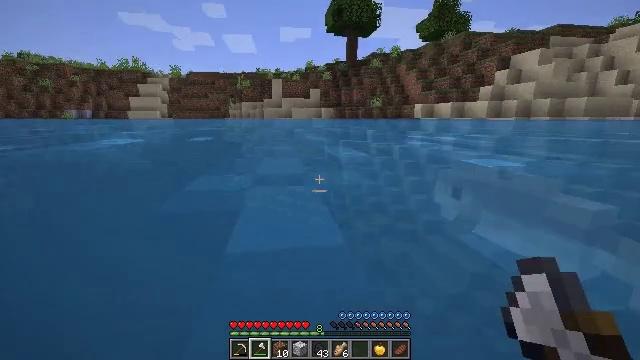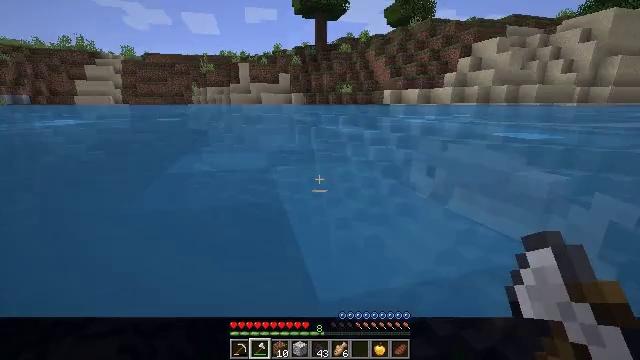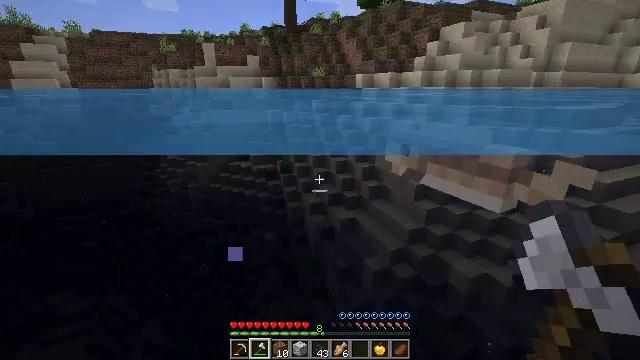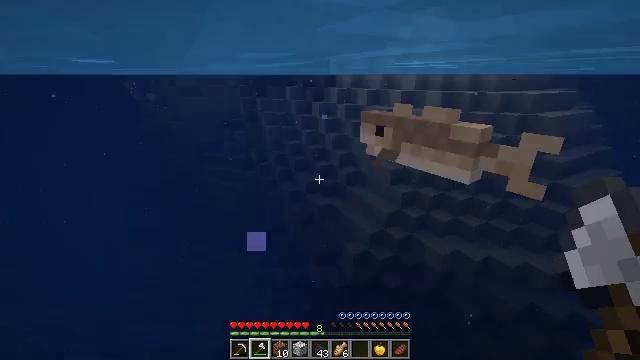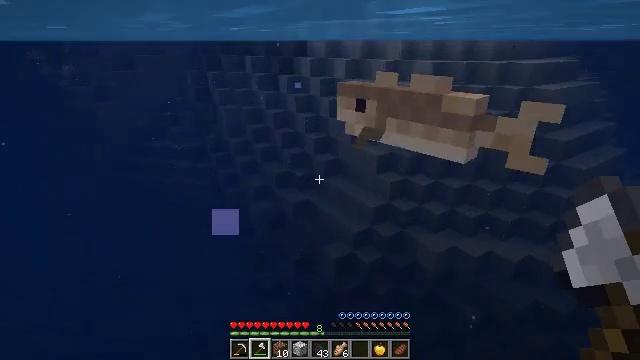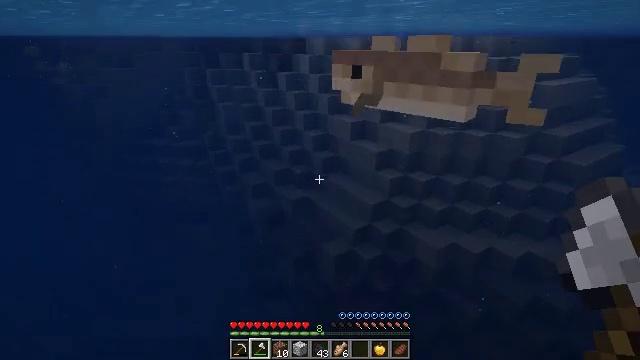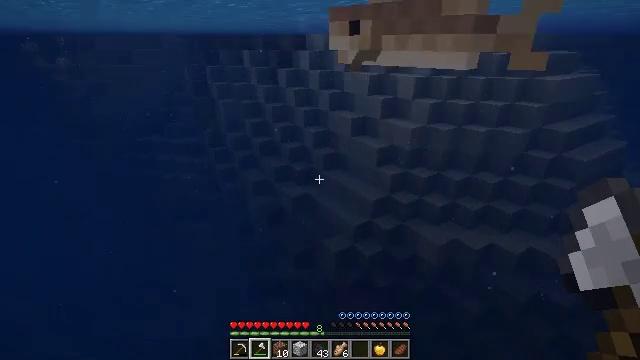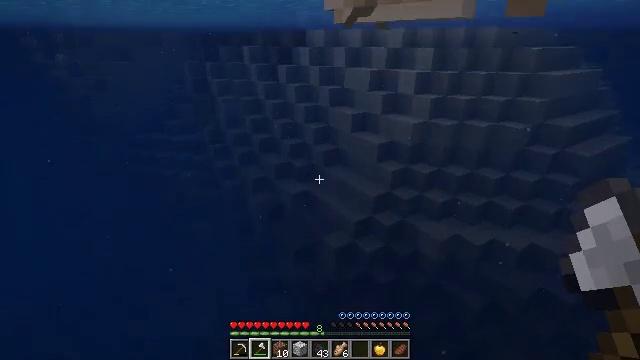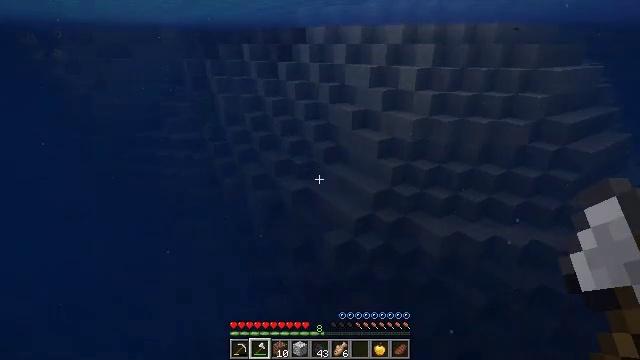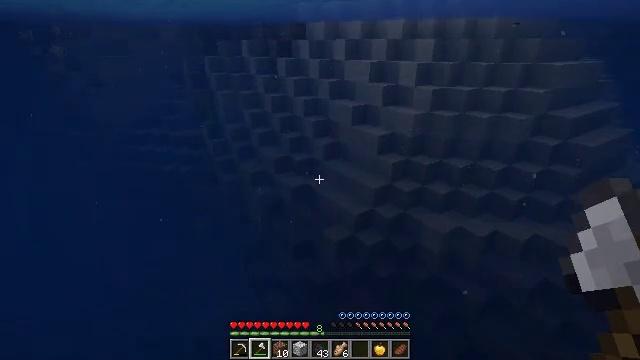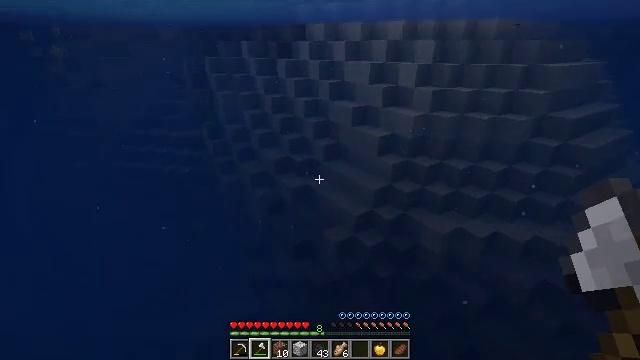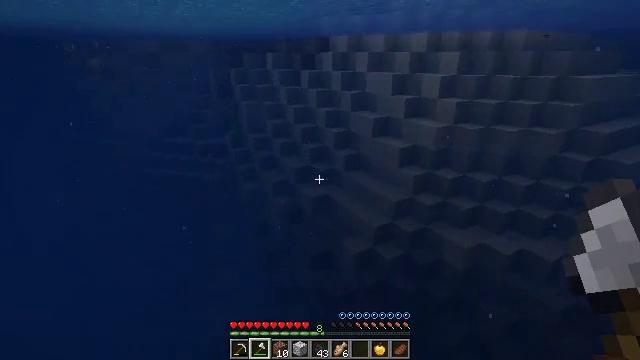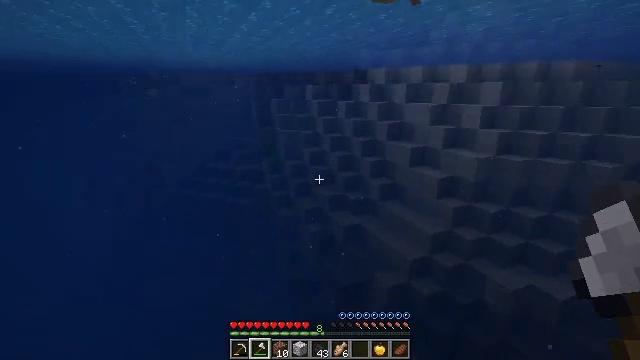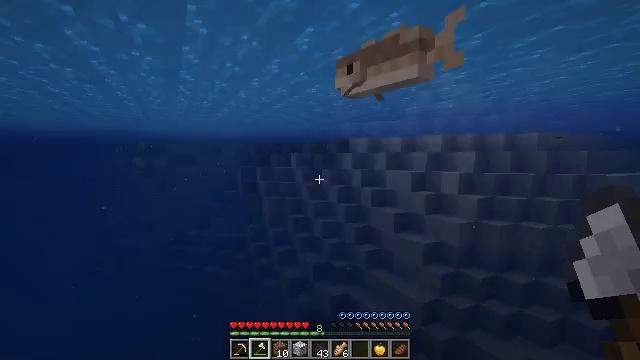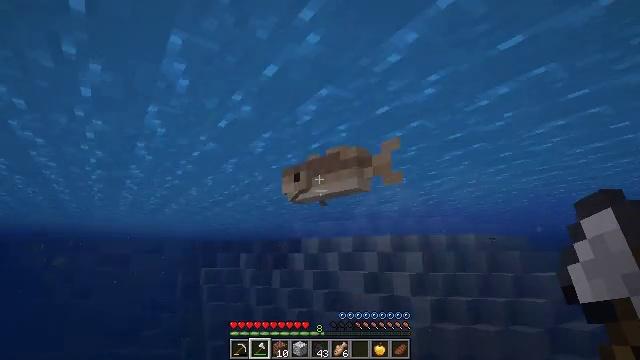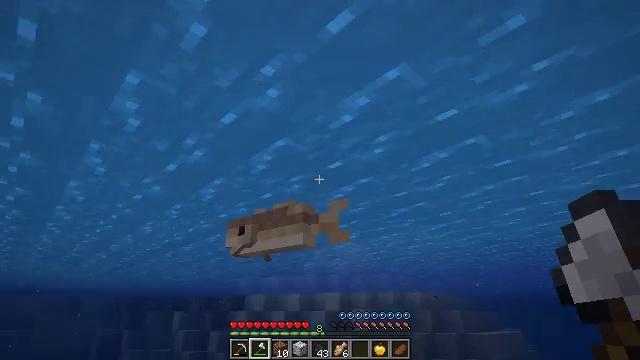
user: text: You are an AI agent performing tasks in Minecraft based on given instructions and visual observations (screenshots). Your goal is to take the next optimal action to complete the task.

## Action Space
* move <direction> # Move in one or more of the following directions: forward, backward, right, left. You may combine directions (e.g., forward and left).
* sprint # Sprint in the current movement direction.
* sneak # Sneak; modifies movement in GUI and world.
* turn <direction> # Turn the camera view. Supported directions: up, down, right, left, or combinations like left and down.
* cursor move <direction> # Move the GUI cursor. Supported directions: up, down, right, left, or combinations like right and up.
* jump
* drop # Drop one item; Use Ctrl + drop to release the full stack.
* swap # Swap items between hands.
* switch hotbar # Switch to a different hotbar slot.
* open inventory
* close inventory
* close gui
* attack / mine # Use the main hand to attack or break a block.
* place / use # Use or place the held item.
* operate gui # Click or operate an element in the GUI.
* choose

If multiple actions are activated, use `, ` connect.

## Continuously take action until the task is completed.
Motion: motion action
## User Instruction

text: Hunt a cod.
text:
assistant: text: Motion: turn right and down
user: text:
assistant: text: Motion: turn right and down
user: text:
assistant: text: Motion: turn right and down
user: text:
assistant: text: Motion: sneak, turn right and down
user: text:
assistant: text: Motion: sneak
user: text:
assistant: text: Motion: sneak
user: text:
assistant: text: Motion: sneak
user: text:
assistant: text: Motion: sneak
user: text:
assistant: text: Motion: no_op
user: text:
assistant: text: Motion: no_op
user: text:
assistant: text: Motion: turn left and up
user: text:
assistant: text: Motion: turn left and up
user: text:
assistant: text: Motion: turn right and up
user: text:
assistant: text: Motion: turn right and up
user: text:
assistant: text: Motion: turn right and up
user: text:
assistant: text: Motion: turn right and up
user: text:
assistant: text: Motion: no_op
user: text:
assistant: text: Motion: no_op
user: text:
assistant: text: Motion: no_op
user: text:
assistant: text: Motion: no_op
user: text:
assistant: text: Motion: turn left and down
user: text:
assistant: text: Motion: turn left and down
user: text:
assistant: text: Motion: turn left and down
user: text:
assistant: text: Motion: turn down, attack / mine
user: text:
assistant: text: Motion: move forward, attack / mine
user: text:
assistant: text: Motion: move forward, attack / mine
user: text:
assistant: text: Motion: move forward, attack / mine
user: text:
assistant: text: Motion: move forward
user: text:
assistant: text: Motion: no_op